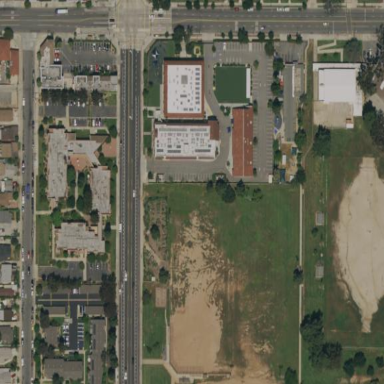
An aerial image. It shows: School.